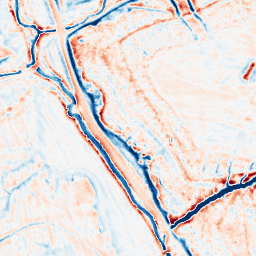
Category: edge_preserving
Decomposition family: bilateral
Decomposition parameters: d: 15
sigma_color: 50
sigma_space: 50
Upsampling method: regularized
Upsampling parameters: scale: 2
lambda_reg: 0.01
Upsampling scale: 2